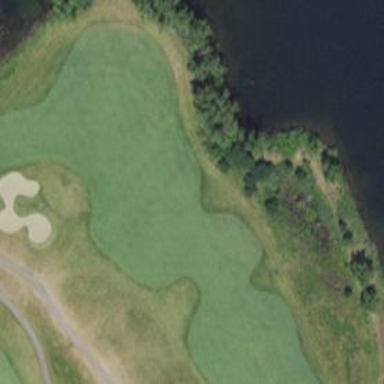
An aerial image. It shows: View of golf hole.